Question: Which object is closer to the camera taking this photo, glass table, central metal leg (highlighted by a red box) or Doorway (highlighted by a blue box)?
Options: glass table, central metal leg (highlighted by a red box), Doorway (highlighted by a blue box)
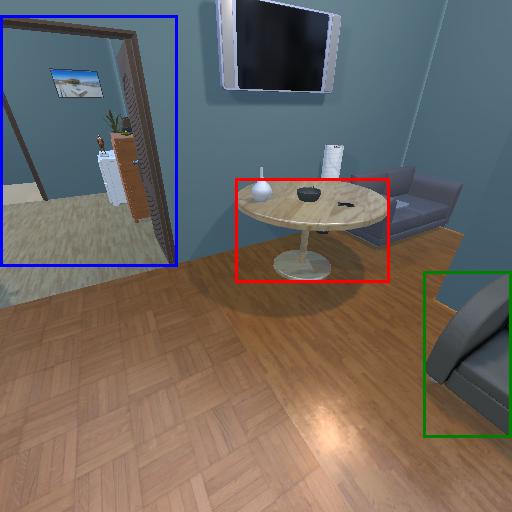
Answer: glass table, central metal leg (highlighted by a red box)